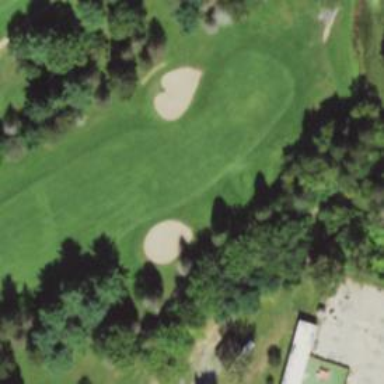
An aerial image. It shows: Golf hole.